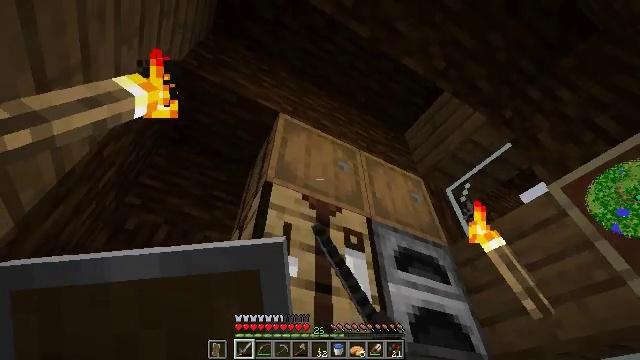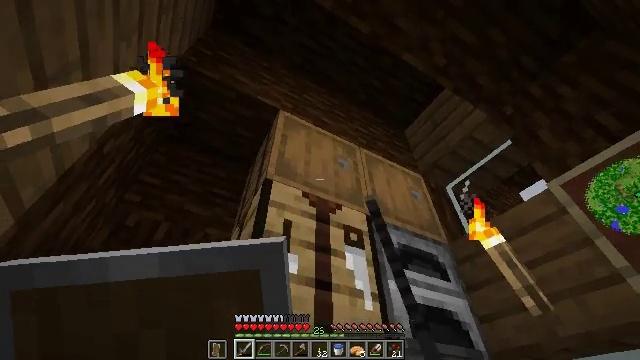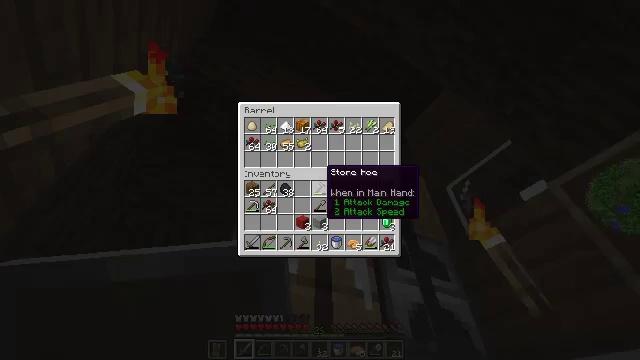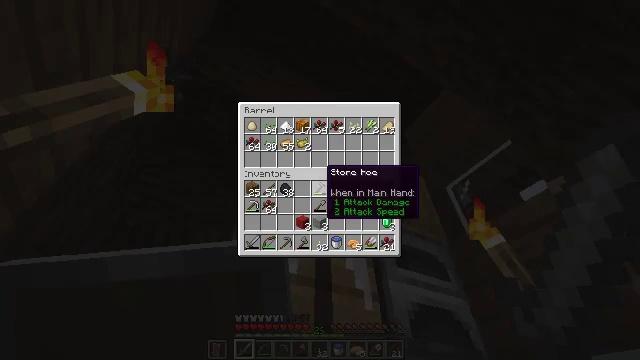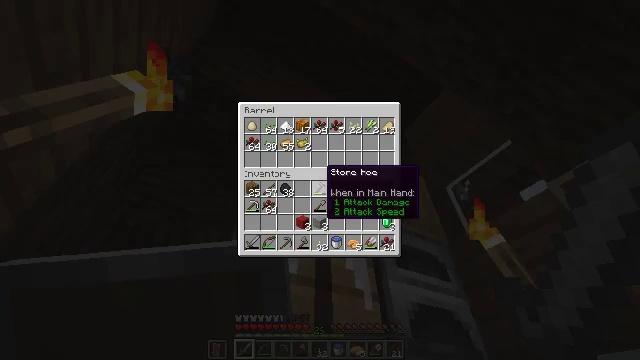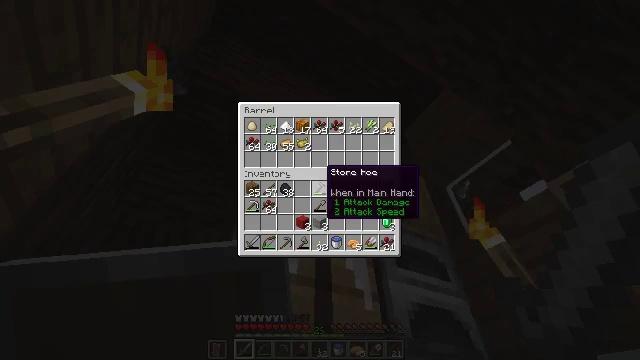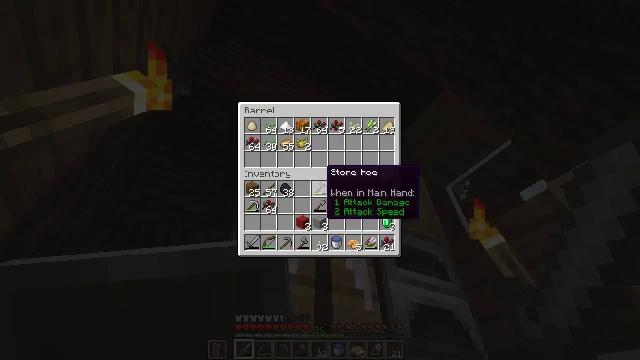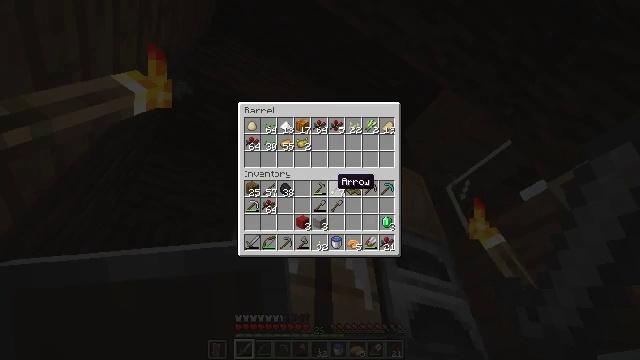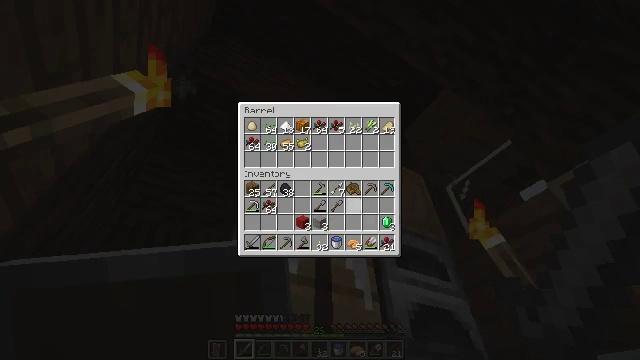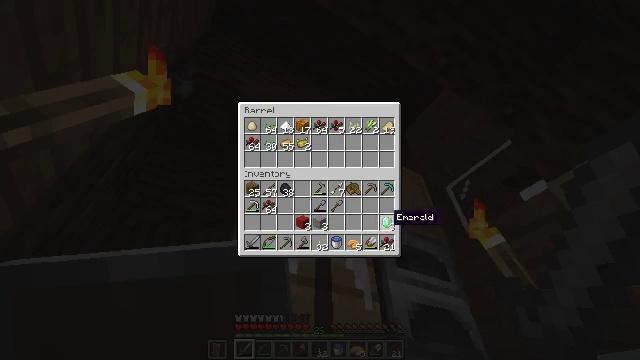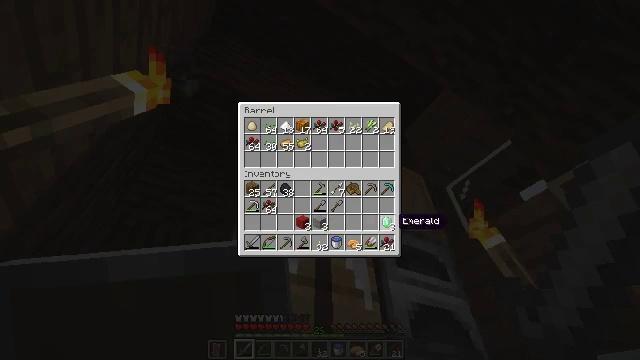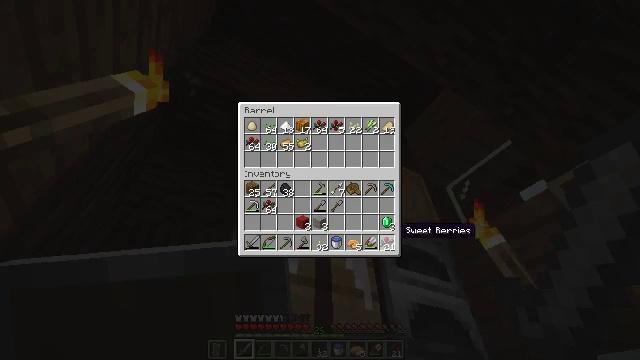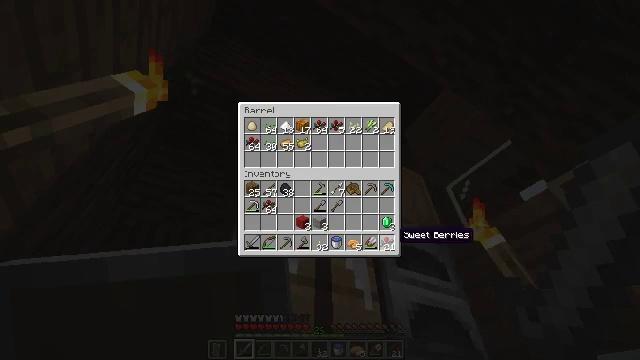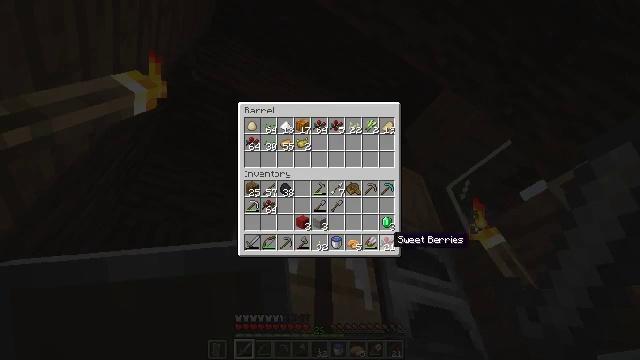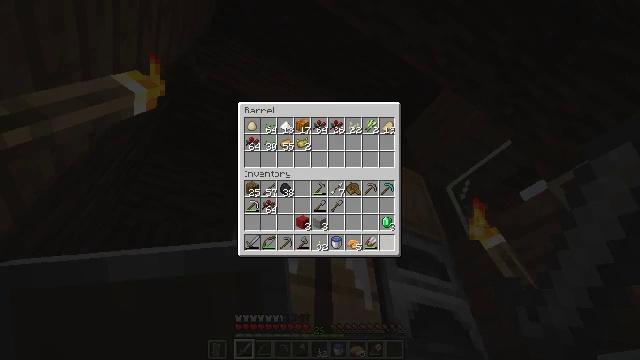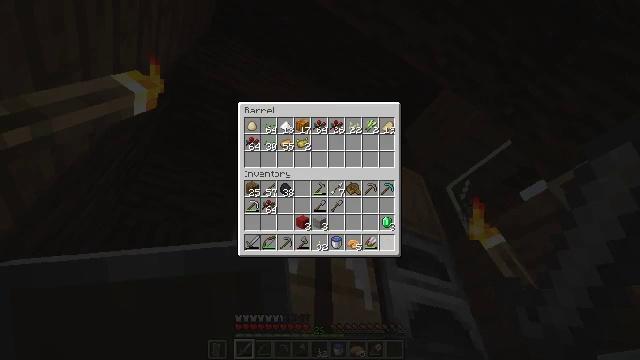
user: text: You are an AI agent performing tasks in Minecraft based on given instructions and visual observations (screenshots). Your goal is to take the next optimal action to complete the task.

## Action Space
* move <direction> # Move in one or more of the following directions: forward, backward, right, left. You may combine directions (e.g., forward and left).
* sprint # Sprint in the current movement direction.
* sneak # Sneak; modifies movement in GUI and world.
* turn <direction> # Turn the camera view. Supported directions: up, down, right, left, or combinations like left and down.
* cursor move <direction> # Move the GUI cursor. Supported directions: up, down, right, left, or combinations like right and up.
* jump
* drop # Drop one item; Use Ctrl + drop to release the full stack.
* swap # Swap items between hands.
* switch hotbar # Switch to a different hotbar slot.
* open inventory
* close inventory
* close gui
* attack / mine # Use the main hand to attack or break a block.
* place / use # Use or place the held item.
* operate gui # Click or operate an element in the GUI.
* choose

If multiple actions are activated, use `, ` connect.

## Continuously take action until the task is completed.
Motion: motion action
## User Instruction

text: Use the crafting table to make a light gray bed.
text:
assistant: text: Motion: no_op
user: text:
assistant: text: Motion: open gui
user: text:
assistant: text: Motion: no_op
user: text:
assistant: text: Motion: no_op
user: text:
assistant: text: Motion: no_op
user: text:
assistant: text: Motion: no_op
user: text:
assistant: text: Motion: sneak, cursor move right and down
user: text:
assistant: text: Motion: sneak, cursor move right and down
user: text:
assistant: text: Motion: sneak, cursor move right and down
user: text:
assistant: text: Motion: sneak
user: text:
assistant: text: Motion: sneak, cursor move down
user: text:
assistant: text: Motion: sneak
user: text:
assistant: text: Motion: sneak
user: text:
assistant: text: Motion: sneak, operate gui
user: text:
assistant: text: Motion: sneak, operate gui
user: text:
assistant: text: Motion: sneak
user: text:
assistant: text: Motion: sneak
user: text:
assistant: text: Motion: sneak
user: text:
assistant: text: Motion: no_op
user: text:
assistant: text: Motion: cursor move left and up
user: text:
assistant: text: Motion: cursor move left
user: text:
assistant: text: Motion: cursor move right and down
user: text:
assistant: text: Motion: cursor move right
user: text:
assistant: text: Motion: no_op
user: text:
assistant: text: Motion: no_op
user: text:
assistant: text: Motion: no_op
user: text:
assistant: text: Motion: no_op
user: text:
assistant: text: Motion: turn left and up, close gui
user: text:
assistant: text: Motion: turn left and up
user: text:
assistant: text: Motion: turn left and up